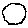
Label: hexagon